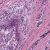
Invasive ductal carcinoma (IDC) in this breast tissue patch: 1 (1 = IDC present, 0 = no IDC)